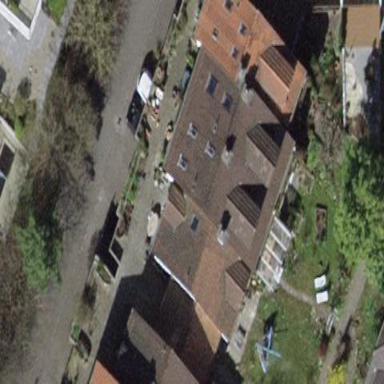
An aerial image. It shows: View of roof of building.